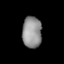
Tissue: lung
Cell type: Epithelial cells
Senescence score: 0.2232
Nuclear area (px): 594
Mean DAPI intensity: 145.448